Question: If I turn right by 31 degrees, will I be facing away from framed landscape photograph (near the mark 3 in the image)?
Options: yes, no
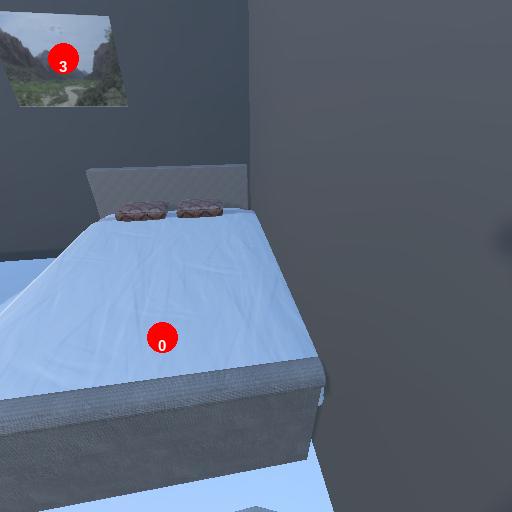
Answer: yes